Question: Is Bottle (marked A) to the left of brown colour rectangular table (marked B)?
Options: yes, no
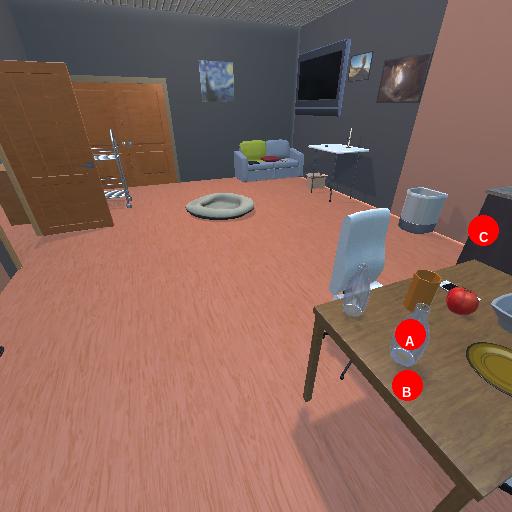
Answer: yes